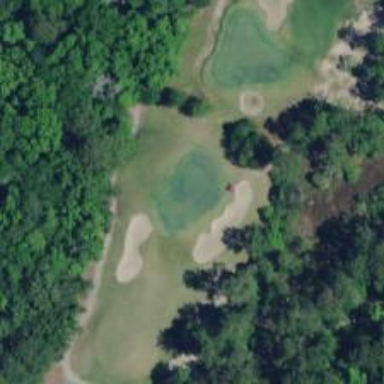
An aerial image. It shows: Golf hole.